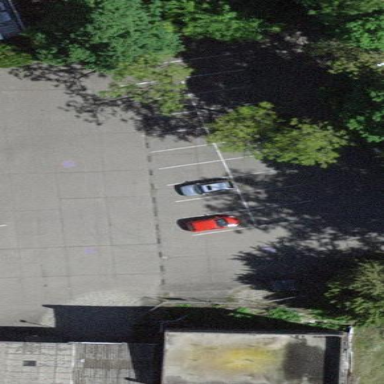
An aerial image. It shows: Parking area with unpaved surface.